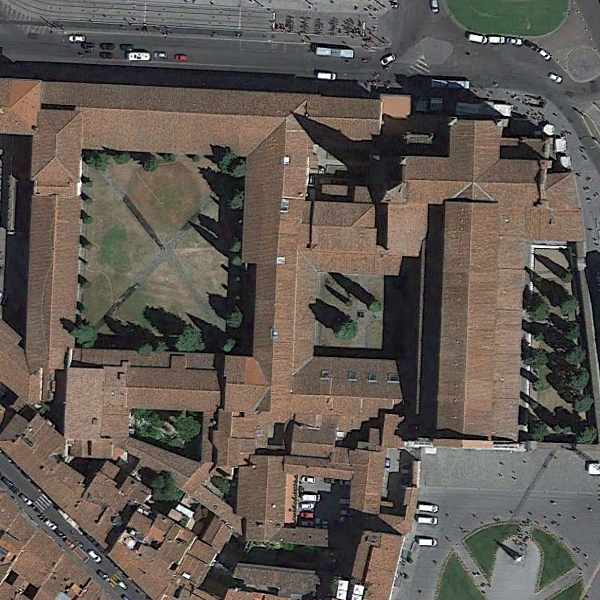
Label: Church